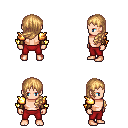
a pixel art fantasy rpg character, male body template, human, light skin, gold arm armor, red pants, light blonde left-swept hairstyle, leather bracers, four views (front, back, left, right), 2x2 character sprite sheet, small pixel art, hard edges, no anti-aliasing